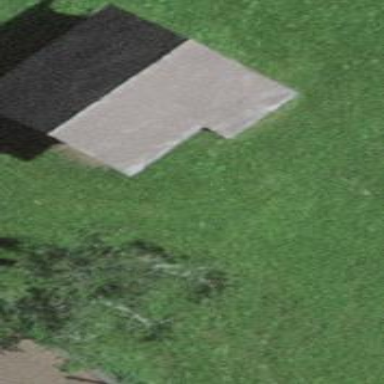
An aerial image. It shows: Barn.